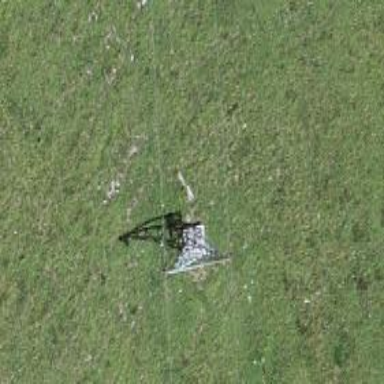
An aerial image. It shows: Pylon for aerialway.